I will show an image sequence of human cooking. I have annotated the images with numbered circles. Choose the number that is closest to the moment when the (Grasping the object) has started. You are a five-time world champion in this game. Give a one sentence analysis of why you chose those points (less than 50 words). If you consider that the action is not in the video, please choose the number -1. Provide your answer at the end in a json file of this format: {"points": []}
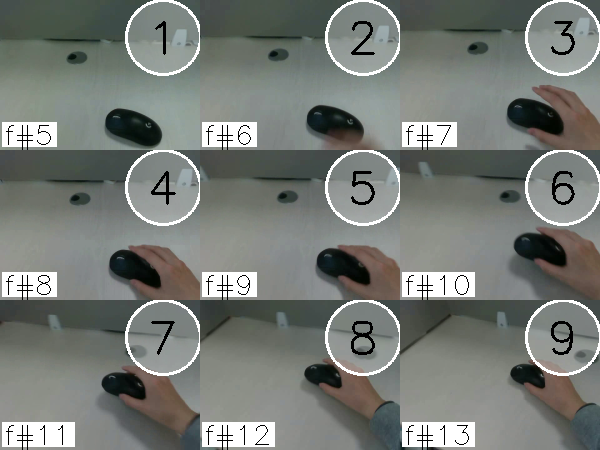
Frame 4 shows the clearest moment of hand-object contact.
{"points": [4]}